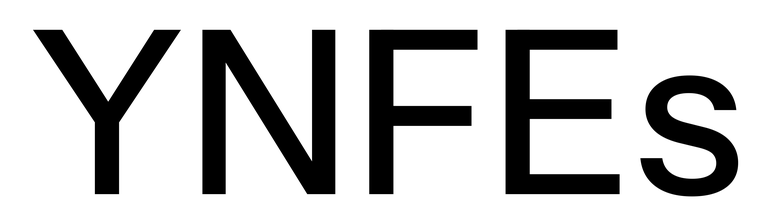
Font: InstrumentSans_Medium